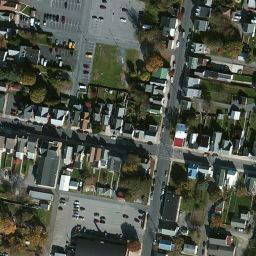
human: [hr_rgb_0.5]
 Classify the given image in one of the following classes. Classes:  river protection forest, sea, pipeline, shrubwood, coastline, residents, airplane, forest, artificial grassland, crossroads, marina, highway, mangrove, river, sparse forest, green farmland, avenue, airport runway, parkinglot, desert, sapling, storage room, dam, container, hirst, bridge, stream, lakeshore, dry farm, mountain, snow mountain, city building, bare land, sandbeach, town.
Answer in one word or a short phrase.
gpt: town